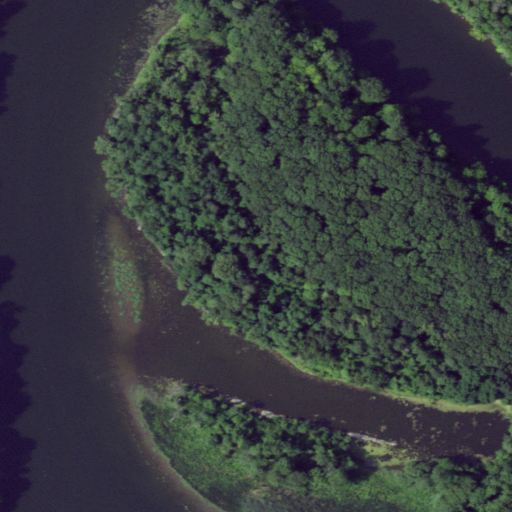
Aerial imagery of island in New York named Battle Island containing deciduous forest, open water, herbaceous wetlands, woody wetlands, shrub, mixed forest, grassland, and evergreen forest